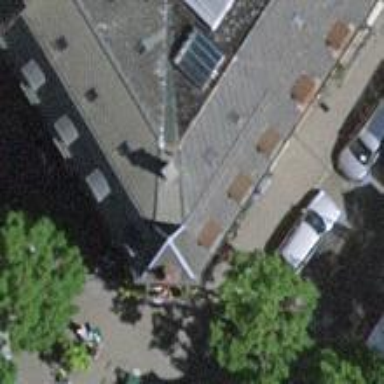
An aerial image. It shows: Café.